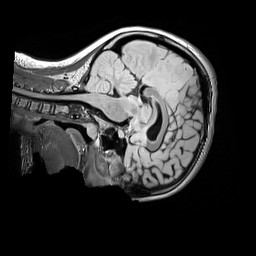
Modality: FLAIR
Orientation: sagittal
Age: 11
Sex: female
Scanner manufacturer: siemens
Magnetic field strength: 3 T
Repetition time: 5 s
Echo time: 0.388 s